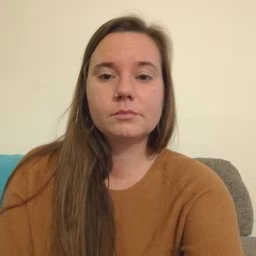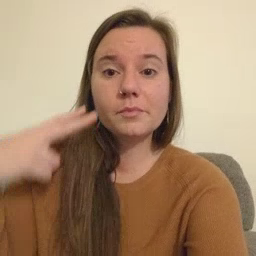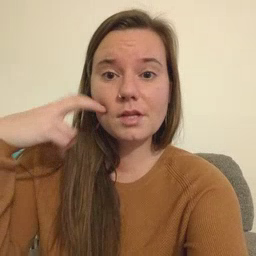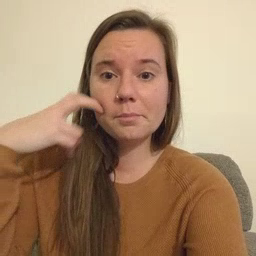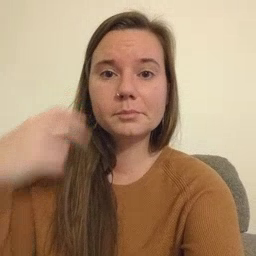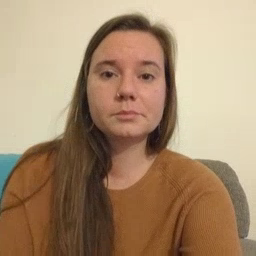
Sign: gum